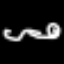
Label: squiggle